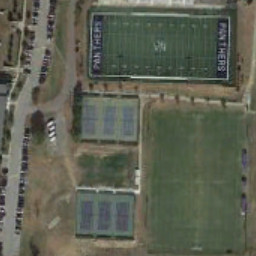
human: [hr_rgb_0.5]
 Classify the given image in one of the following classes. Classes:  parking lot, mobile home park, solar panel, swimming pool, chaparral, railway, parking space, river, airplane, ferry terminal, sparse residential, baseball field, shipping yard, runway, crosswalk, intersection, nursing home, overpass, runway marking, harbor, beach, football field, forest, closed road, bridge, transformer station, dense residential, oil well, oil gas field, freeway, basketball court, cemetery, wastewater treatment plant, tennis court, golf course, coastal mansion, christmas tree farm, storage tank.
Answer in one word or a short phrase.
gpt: football field